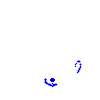
Particle: kaon